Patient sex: M
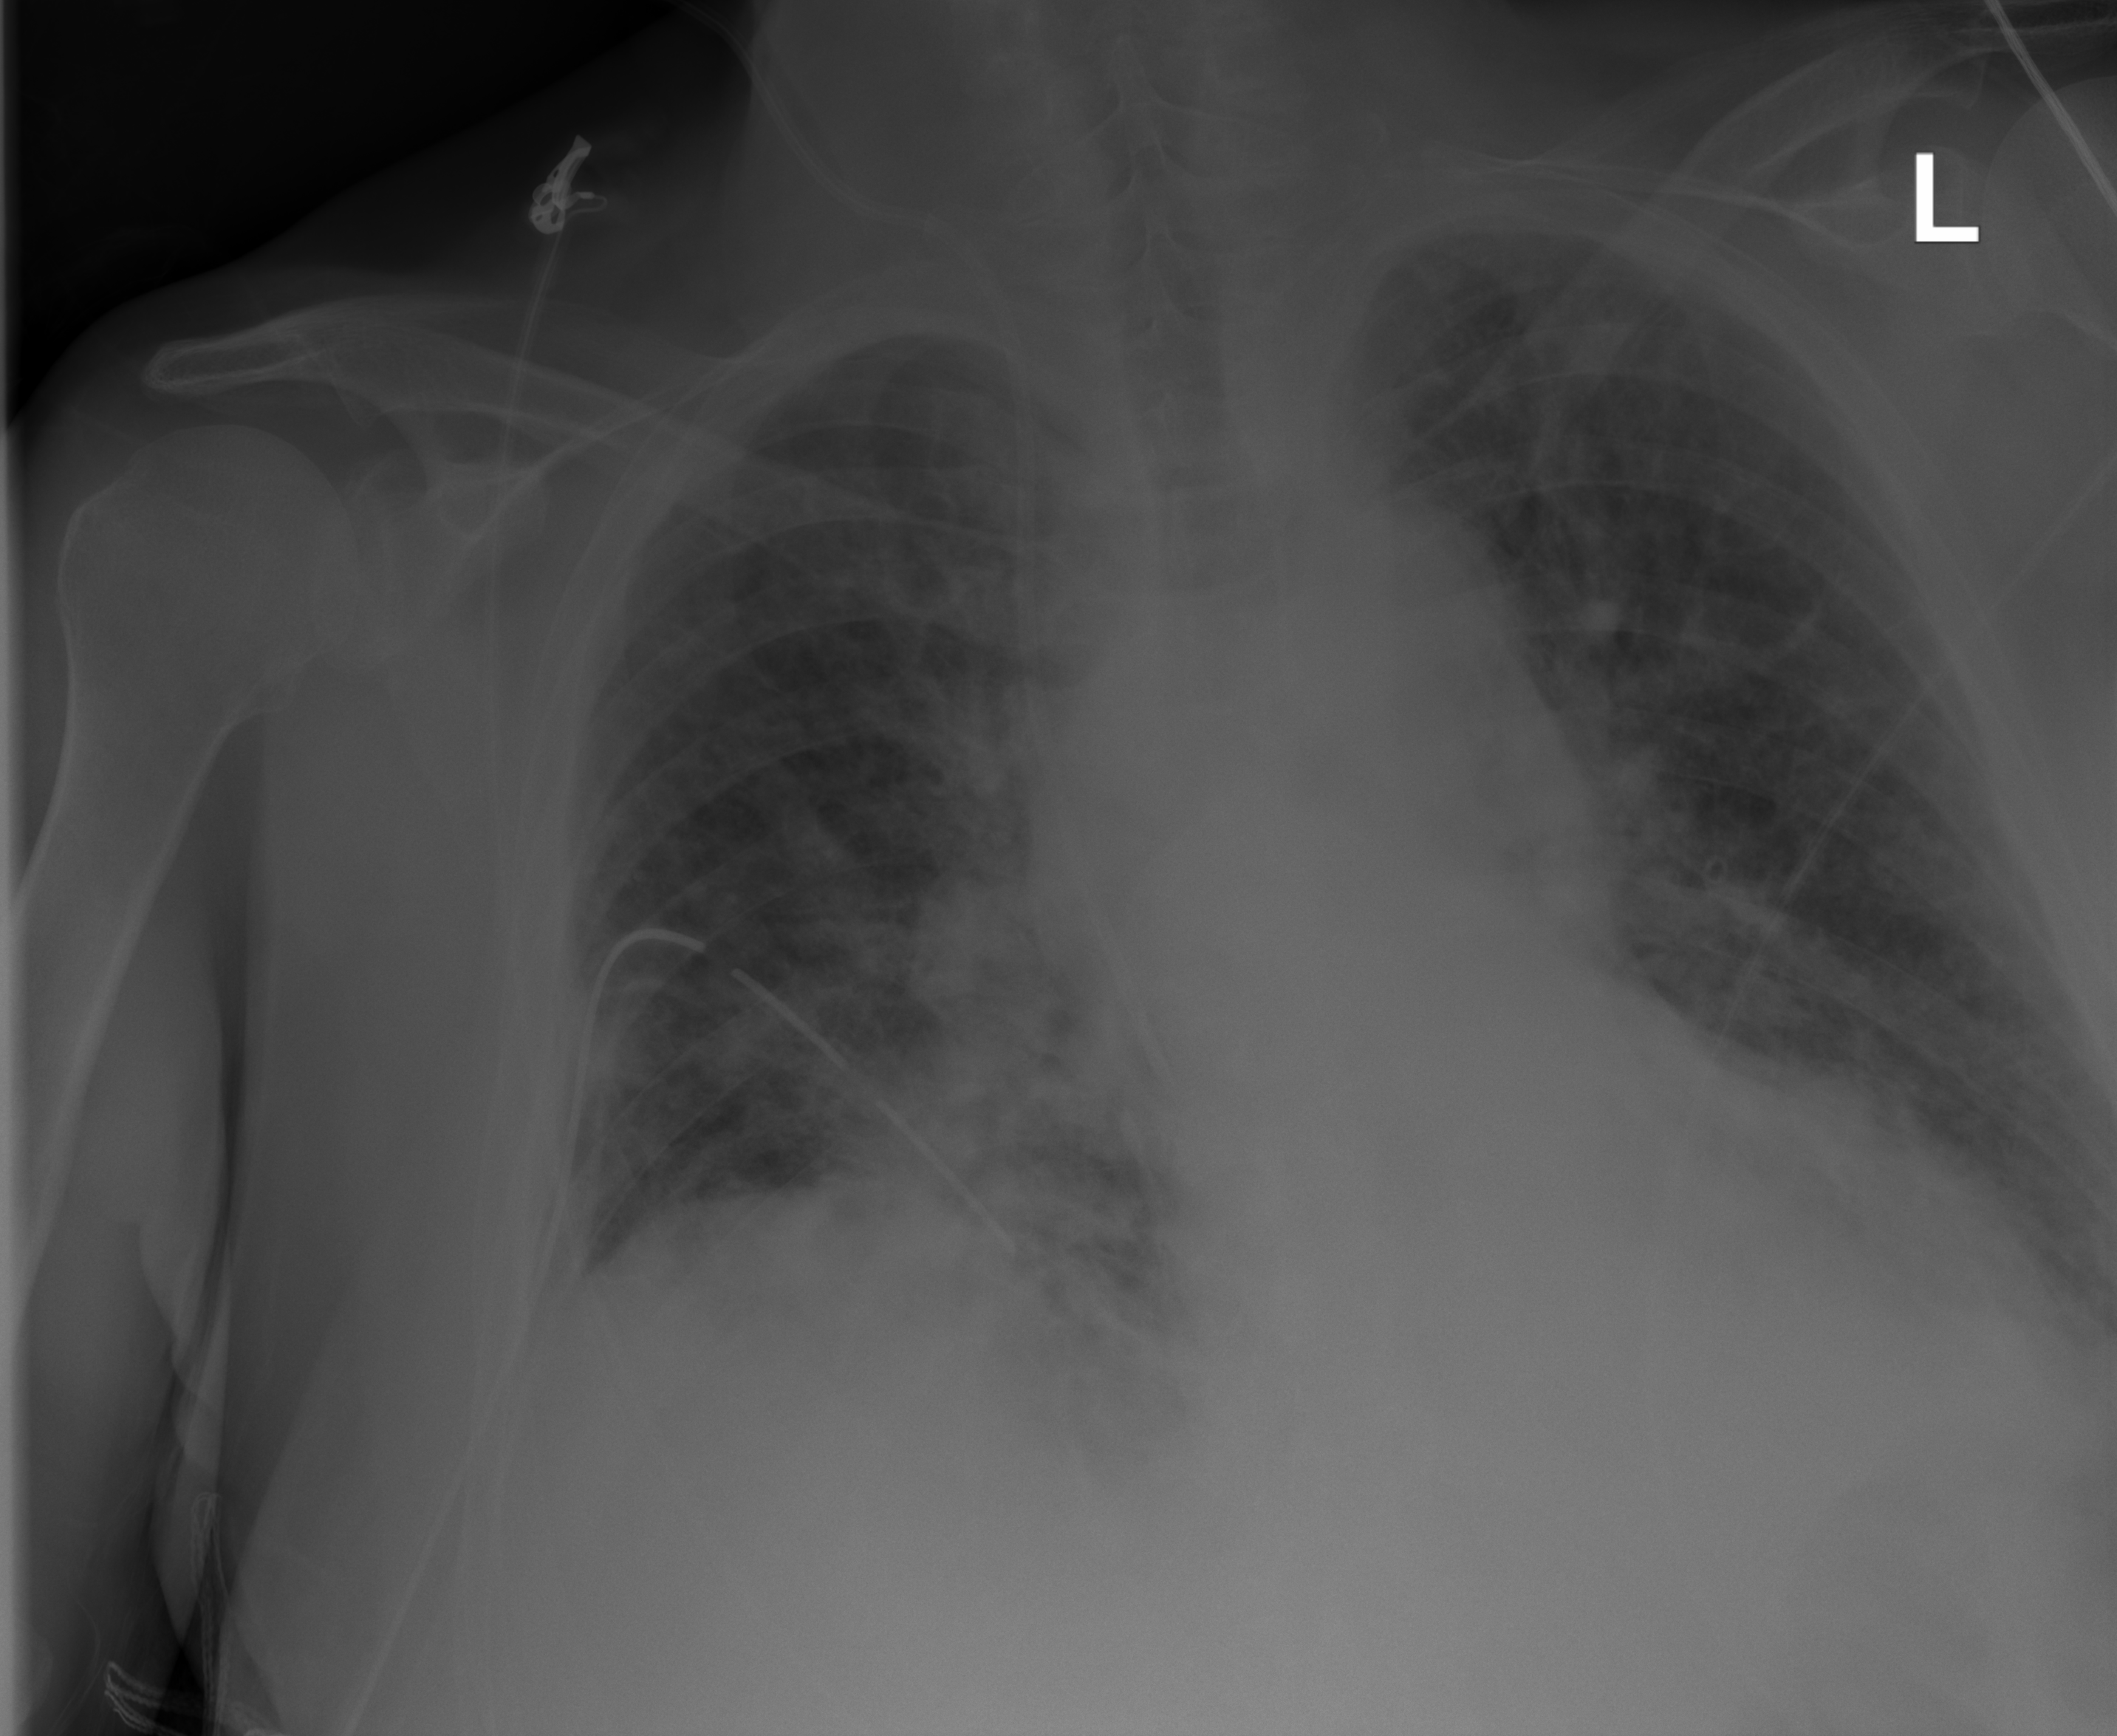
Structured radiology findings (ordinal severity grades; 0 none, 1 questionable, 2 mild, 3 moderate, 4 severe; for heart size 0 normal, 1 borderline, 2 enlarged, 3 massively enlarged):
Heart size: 0
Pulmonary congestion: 3
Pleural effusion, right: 2
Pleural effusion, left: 2
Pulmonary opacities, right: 3
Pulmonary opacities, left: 2
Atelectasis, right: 2
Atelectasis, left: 0